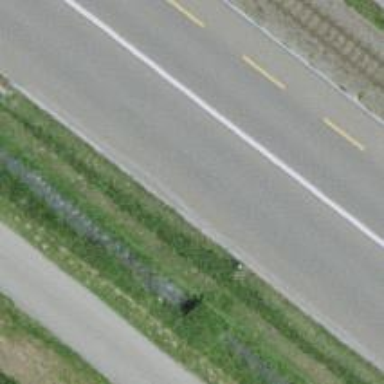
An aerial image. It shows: Primary highway with dedicated cycle lane on the left side.